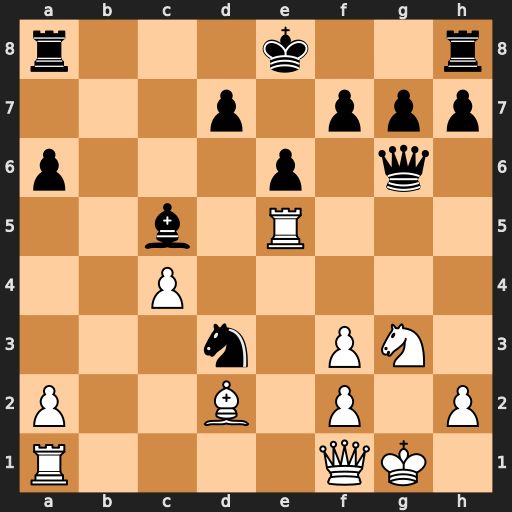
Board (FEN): r3k2r/3p1ppp/p3p1q1/2b1R3/2P5/3n1PN1/P2B1P1P/R4QK1
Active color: w
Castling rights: kq
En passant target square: -
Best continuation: Rg5 Qf6 Ne4